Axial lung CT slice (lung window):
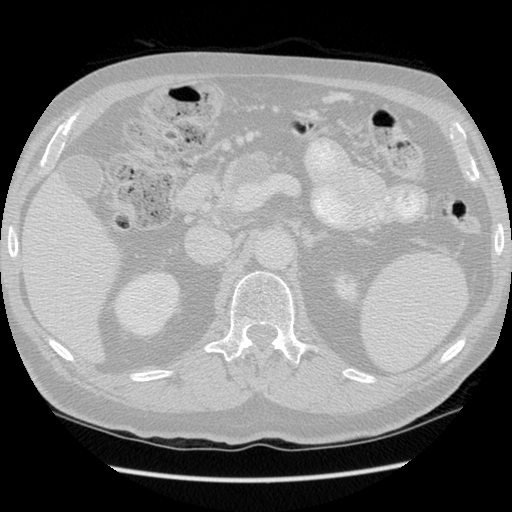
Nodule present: no